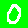
Digit: 0